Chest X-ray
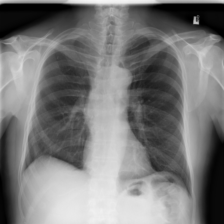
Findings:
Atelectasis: negative
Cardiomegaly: negative
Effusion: negative
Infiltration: negative
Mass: negative
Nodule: negative
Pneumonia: negative
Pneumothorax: negative
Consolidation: negative
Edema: negative
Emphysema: negative
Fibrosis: negative
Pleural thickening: negative
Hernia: negative